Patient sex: M
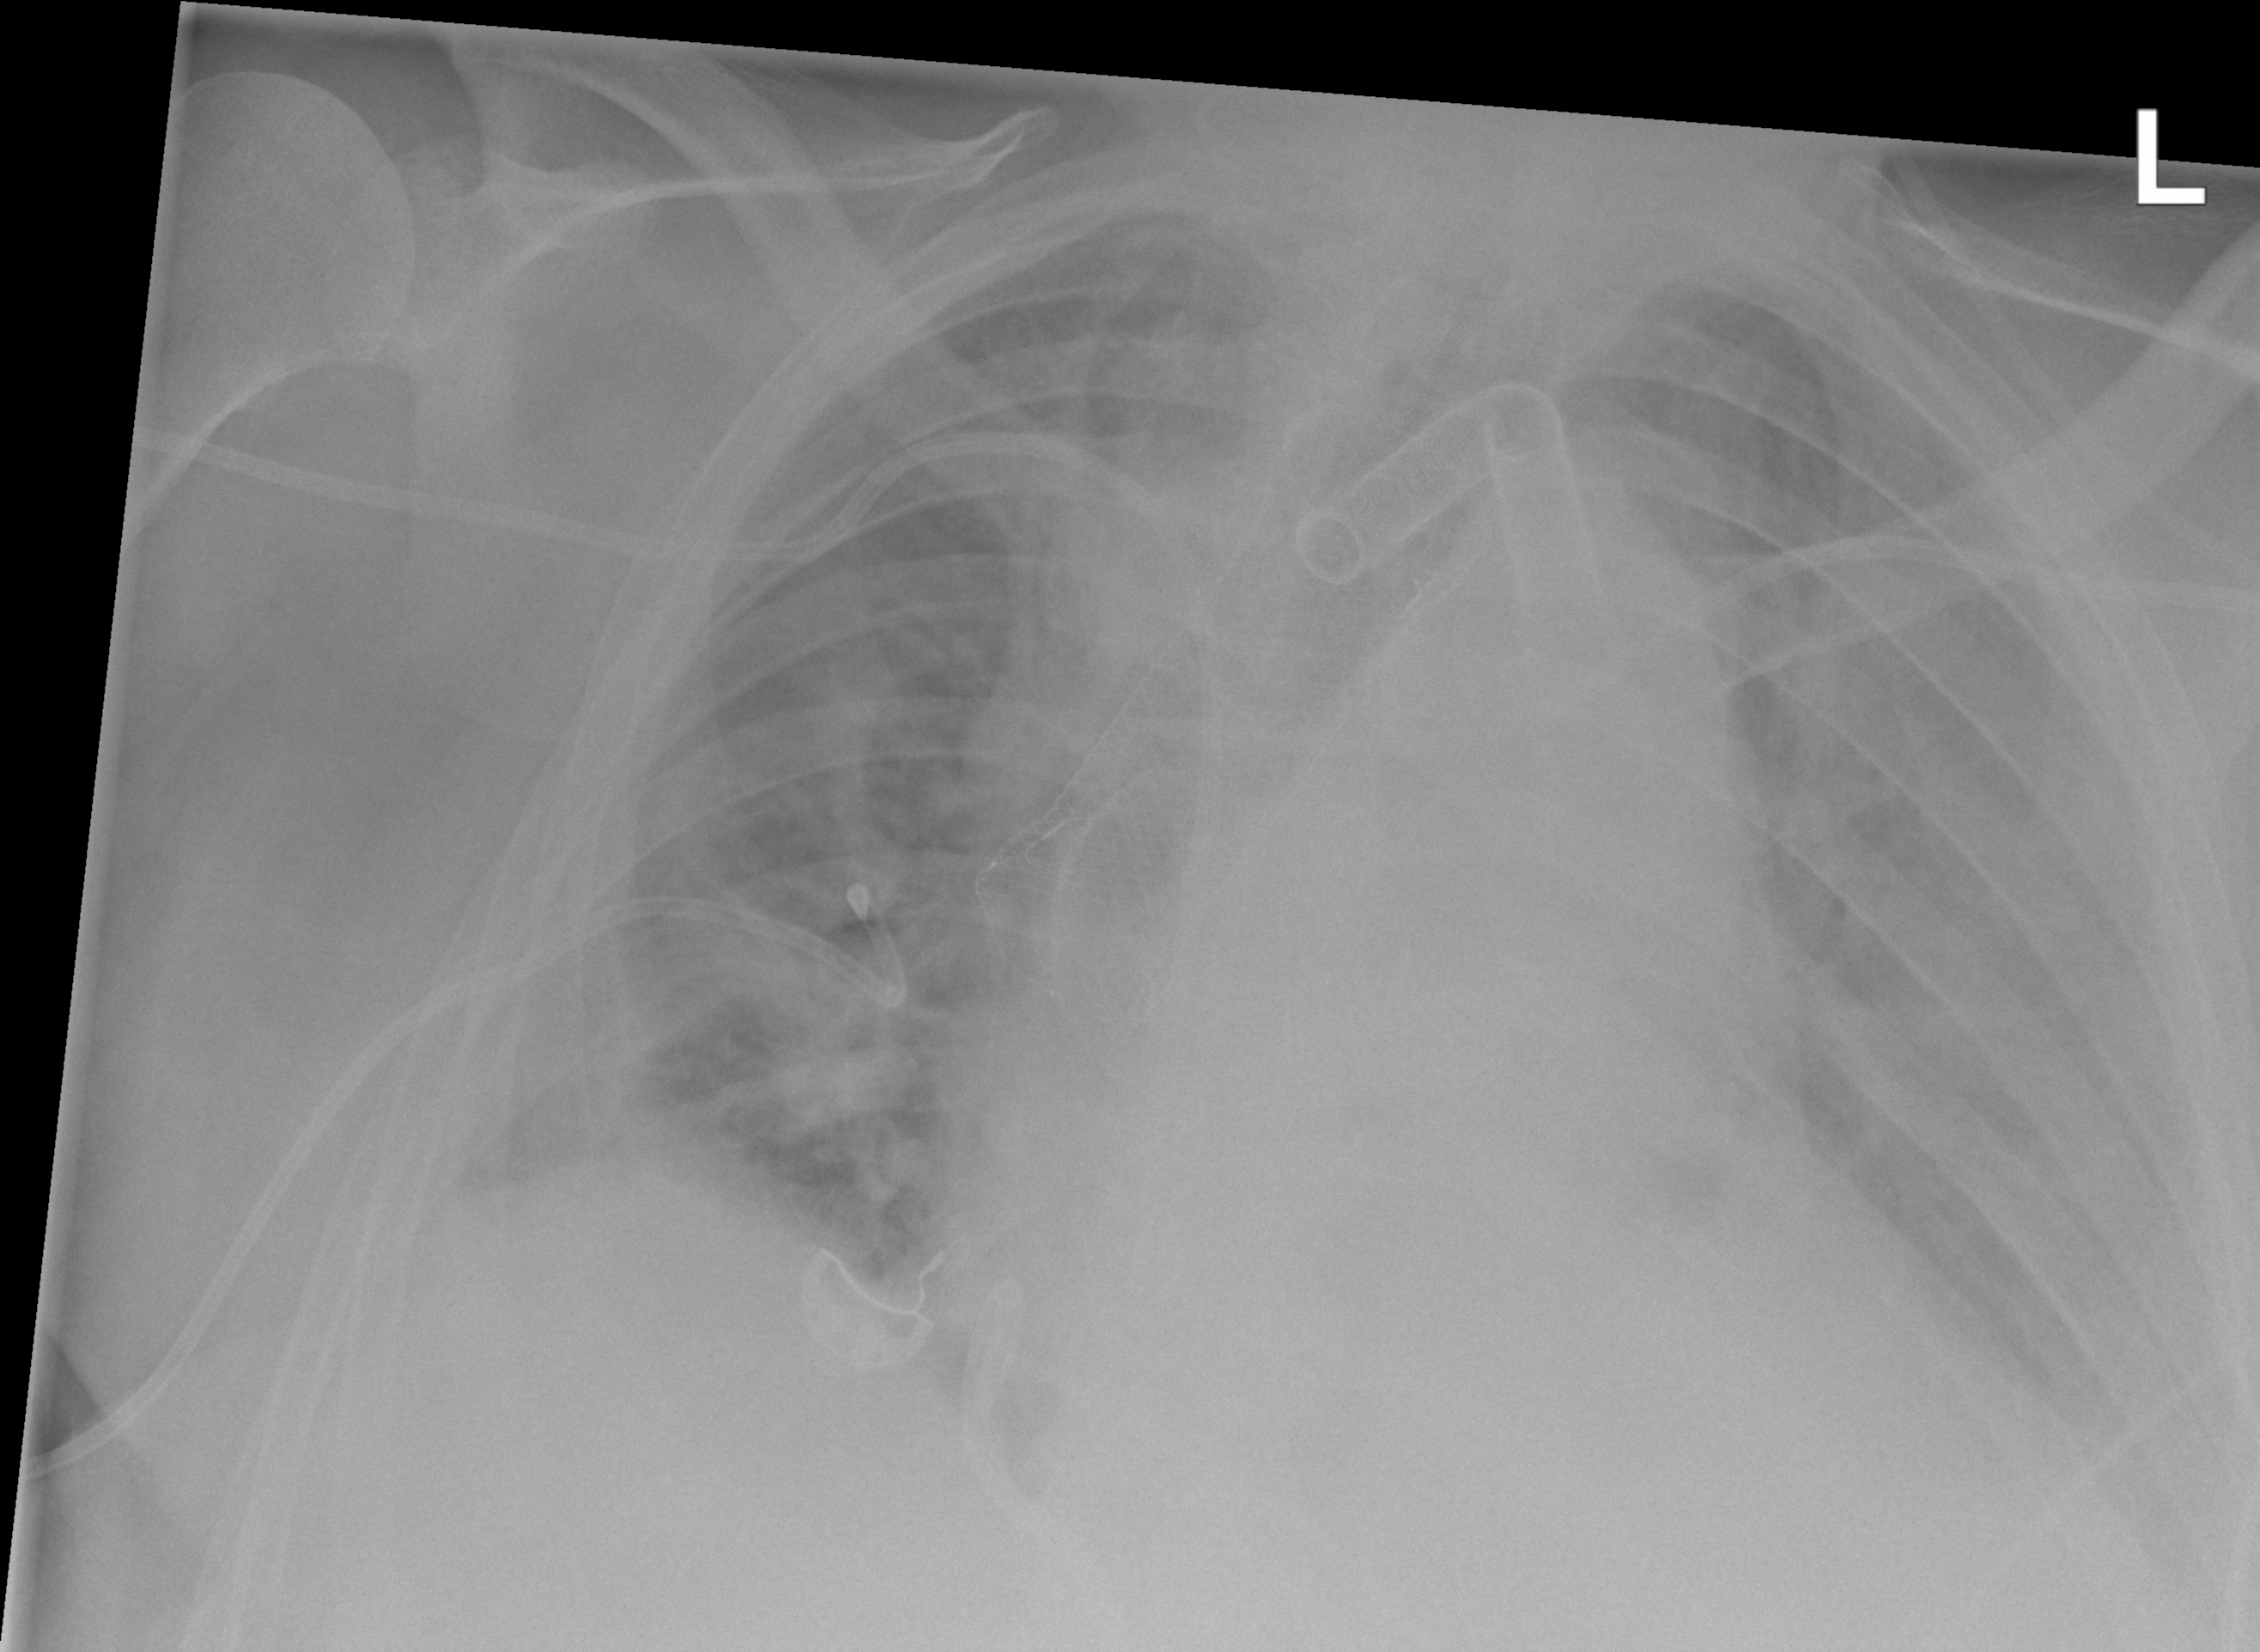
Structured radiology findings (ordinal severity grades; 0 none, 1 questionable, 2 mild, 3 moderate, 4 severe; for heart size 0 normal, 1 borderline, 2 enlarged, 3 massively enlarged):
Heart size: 1
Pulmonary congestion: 1
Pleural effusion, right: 2
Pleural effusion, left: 2
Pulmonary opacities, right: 1
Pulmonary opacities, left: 1
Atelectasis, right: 2
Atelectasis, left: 2